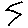
Label: zigzag